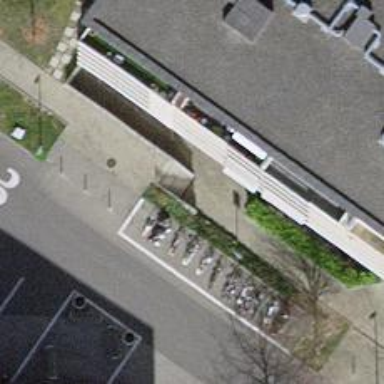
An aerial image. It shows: Set of concrete steps.